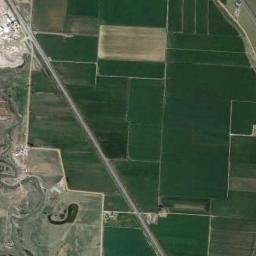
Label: rectangular_farmland